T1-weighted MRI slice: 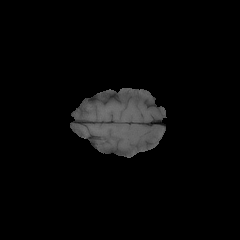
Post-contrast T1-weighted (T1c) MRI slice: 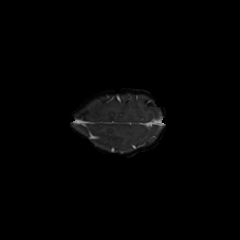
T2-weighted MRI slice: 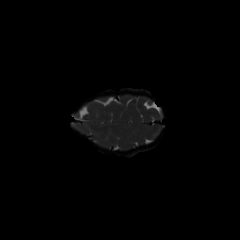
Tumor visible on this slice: no